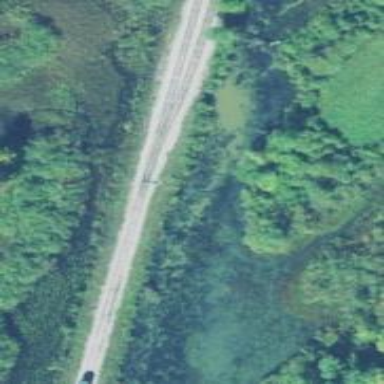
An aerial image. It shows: Railway track.